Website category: university
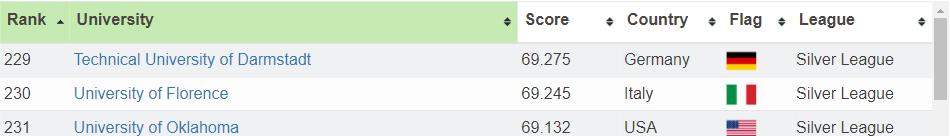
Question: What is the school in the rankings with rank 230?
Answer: University of Florence

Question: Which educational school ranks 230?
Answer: University of Florence

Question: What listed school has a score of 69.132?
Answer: University of Oklahoma

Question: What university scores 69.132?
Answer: University of Oklahoma

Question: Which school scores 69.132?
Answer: University of Oklahoma

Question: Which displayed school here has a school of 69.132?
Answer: University of Oklahoma

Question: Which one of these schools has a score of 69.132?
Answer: University of Oklahoma

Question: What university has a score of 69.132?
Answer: University of Oklahoma

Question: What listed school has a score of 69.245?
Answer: University of Florence

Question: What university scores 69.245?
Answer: University of Florence

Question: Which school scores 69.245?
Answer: University of Florence

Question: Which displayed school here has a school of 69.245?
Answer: University of Florence

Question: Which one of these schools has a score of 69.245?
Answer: University of Florence

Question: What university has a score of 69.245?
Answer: University of Florence

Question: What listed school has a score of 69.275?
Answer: Technical University of Darmstadt

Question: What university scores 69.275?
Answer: Technical University of Darmstadt

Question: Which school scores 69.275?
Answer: Technical University of Darmstadt

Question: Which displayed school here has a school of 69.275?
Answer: Technical University of Darmstadt

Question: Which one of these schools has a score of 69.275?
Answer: Technical University of Darmstadt

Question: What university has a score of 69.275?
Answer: Technical University of Darmstadt

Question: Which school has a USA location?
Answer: University of Oklahoma

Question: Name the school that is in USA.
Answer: University of Oklahoma

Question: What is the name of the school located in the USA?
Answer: University of Oklahoma

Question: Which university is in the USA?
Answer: University of Oklahoma

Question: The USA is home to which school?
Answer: University of Oklahoma

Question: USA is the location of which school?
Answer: University of Oklahoma

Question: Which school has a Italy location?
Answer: University of Florence

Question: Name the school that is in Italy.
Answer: University of Florence

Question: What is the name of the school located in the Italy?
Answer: University of Florence

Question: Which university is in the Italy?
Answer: University of Florence

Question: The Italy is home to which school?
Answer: University of Florence

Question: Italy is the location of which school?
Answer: University of Florence

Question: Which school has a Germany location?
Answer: Technical University of Darmstadt

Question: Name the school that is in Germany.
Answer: Technical University of Darmstadt

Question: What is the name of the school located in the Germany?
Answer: Technical University of Darmstadt

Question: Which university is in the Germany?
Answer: Technical University of Darmstadt

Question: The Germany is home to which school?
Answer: Technical University of Darmstadt

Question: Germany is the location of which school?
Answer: Technical University of Darmstadt